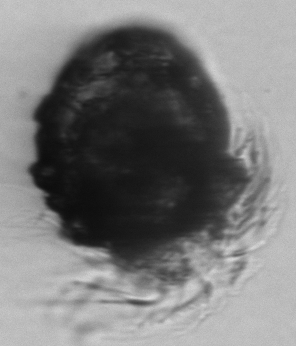
Label: Stenosemella_morphotype1